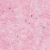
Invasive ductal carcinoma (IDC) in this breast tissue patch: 0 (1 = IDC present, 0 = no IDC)